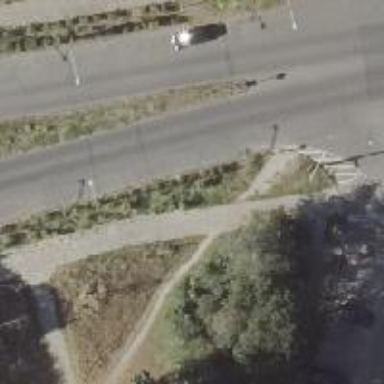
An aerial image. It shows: Sidewalk along the footway.